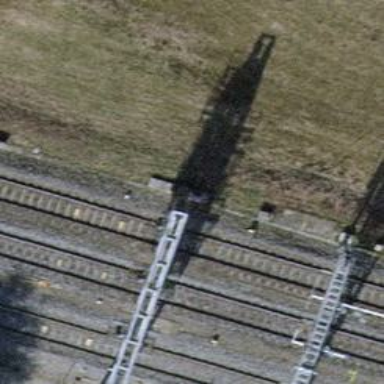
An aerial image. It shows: Single railway track with electrification through contact line.